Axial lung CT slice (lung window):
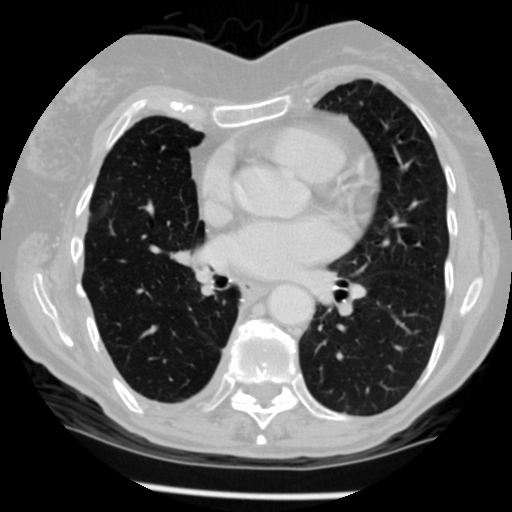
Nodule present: no